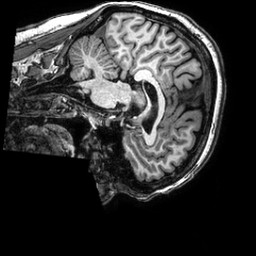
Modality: T1w
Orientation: sagittal
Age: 60
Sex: female
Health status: healthy